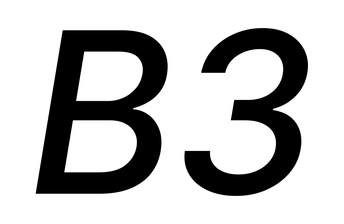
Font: Inter-Italic_Medium_Italic